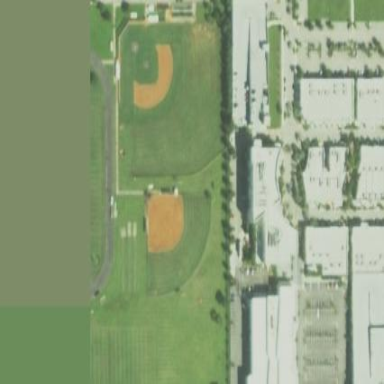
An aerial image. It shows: Baseball pitch for leisure land activities.